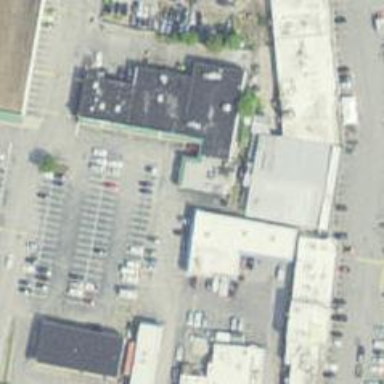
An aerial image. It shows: Commercial building.